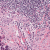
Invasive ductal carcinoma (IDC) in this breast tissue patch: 1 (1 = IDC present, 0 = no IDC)